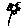
Label: flower